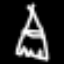
Label: The Eiffel Tower